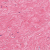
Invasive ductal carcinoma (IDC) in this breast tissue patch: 0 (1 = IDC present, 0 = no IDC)